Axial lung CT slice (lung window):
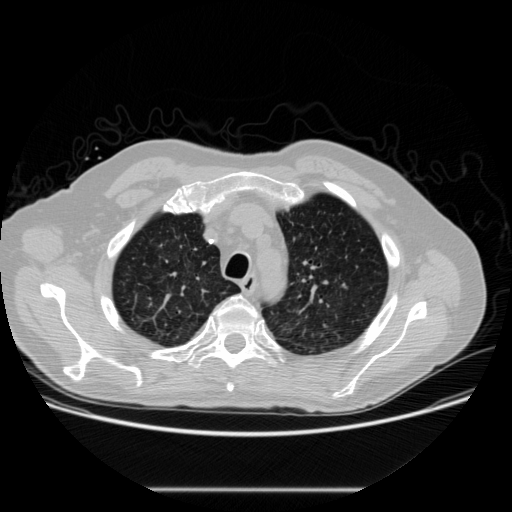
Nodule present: no